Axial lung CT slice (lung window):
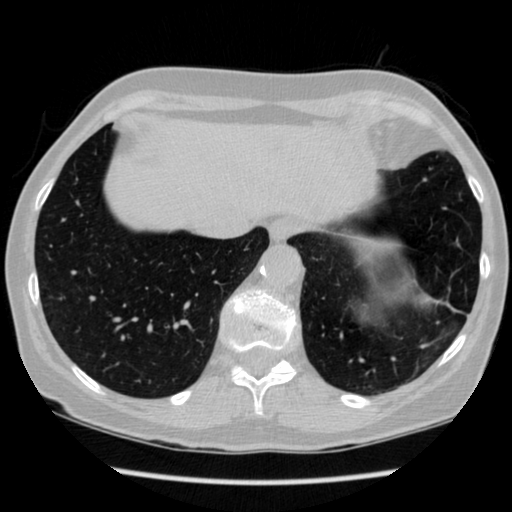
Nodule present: no